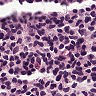
Metastatic tissue present: no